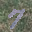
Label: 7